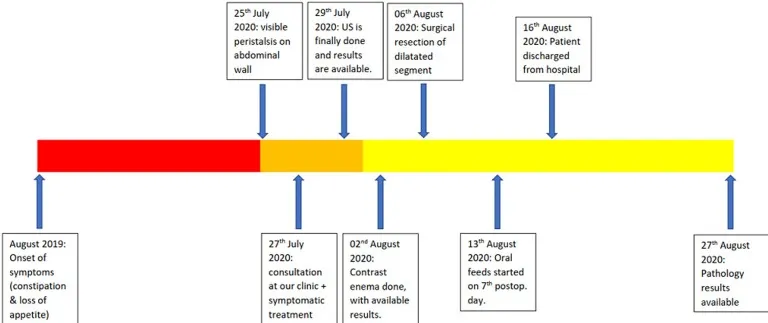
timeline showing historical and current information.
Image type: chart (chart)